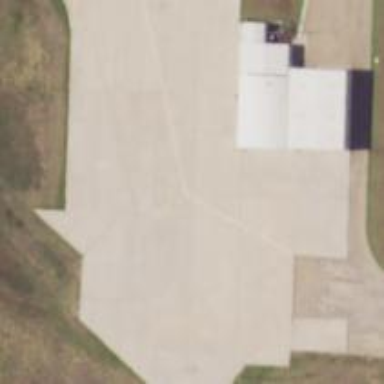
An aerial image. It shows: Apron at the airport.